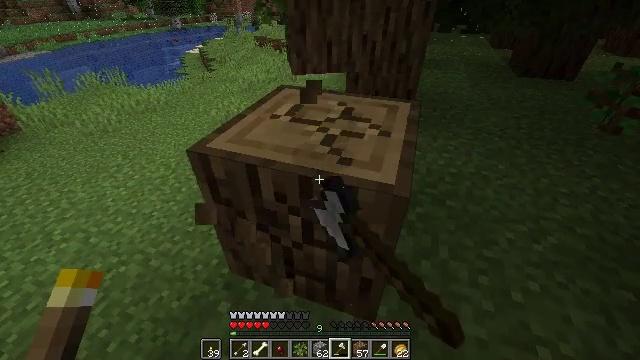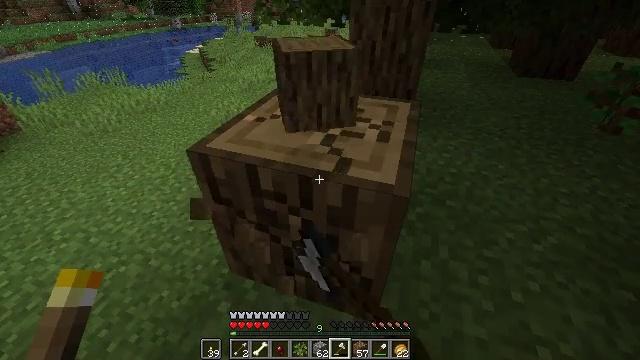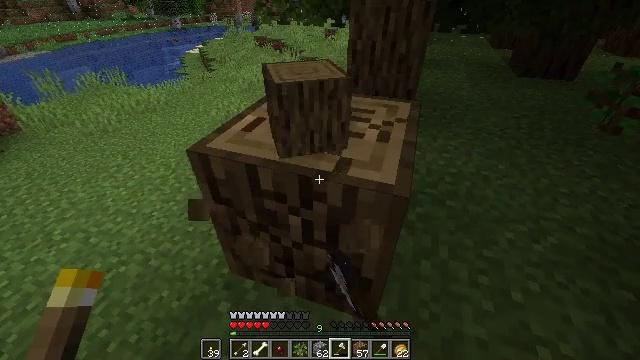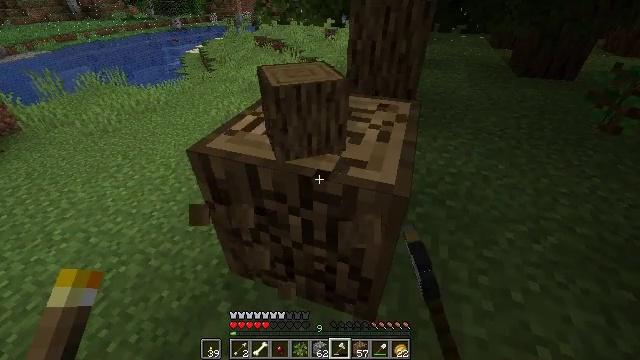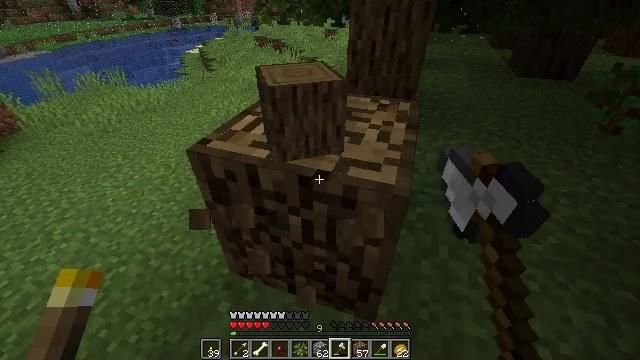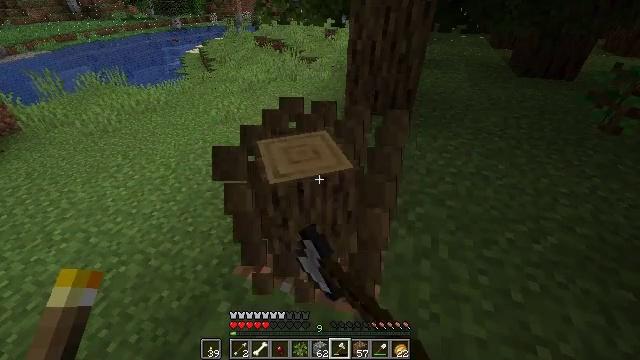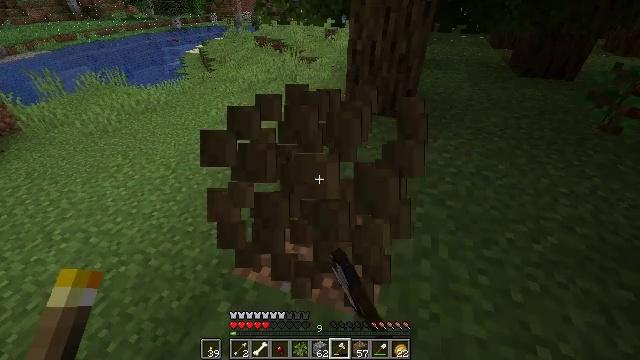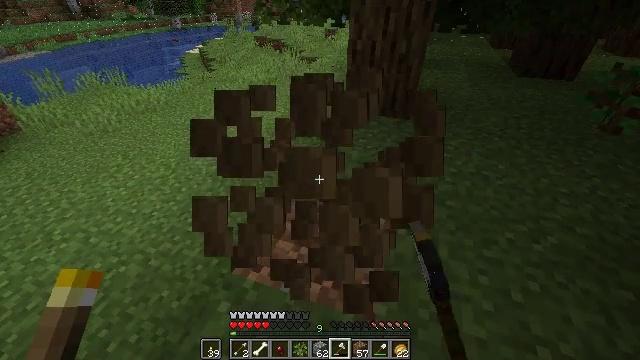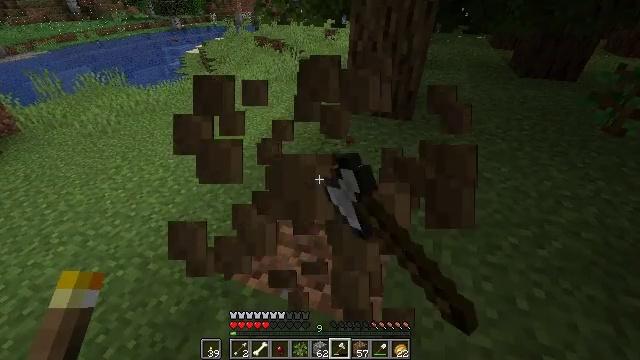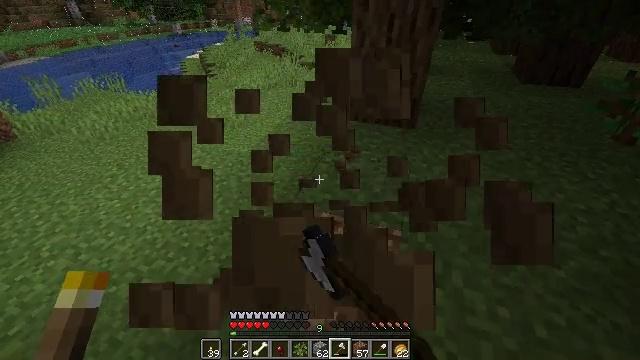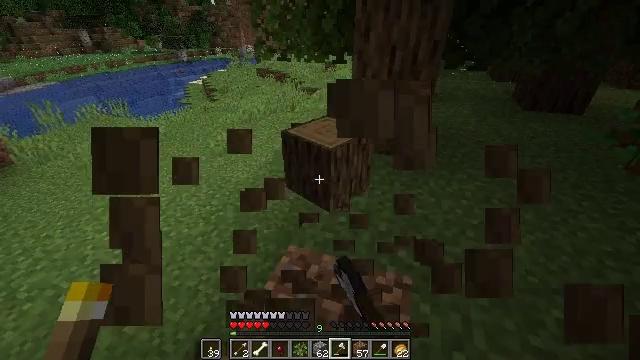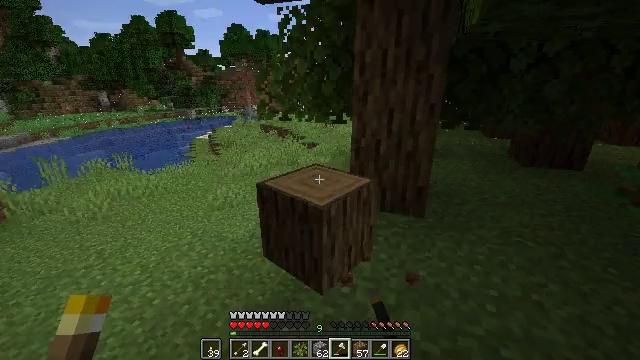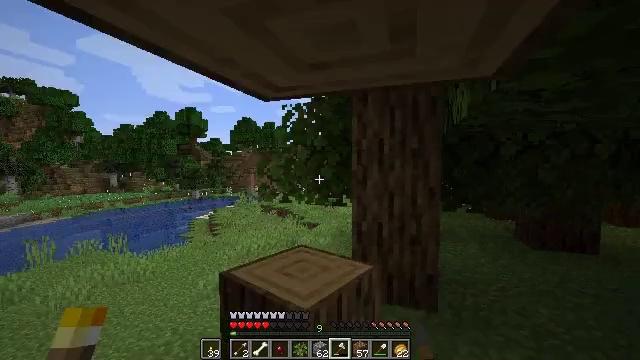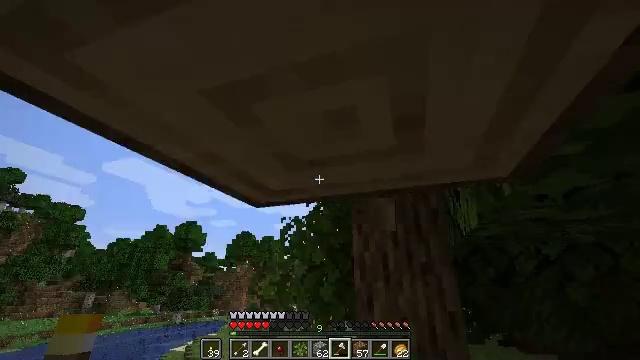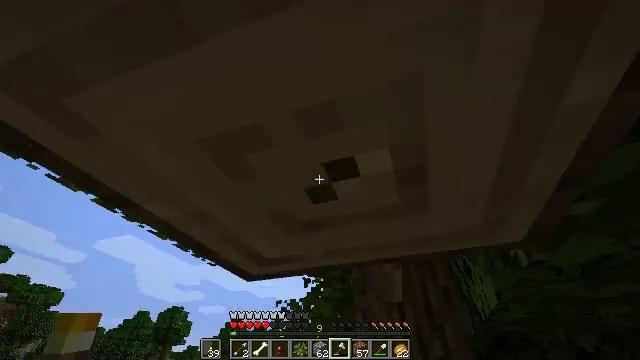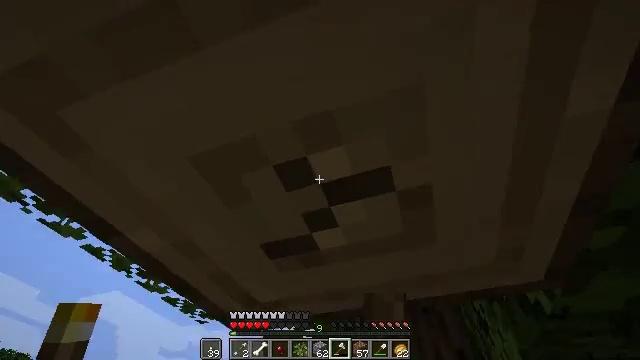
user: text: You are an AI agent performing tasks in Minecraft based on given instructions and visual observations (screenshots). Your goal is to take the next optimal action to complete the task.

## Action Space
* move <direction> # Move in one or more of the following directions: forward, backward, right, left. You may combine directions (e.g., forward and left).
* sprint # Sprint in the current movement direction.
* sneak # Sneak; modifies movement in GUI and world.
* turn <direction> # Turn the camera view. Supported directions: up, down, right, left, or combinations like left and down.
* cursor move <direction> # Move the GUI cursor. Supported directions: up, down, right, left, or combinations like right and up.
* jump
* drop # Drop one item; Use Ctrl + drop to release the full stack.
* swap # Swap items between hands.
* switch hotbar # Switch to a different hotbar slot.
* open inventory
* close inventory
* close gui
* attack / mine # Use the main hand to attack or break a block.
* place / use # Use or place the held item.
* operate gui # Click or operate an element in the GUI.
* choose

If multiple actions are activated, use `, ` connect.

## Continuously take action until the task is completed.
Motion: motion action
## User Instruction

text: Mine the oak log.
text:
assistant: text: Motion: attack / mine
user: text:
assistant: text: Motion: attack / mine
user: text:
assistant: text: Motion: attack / mine
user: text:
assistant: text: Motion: attack / mine
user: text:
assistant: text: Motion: attack / mine
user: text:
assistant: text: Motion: attack / mine
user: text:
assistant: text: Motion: attack / mine
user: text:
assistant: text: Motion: move forward, attack / mine
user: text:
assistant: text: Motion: move forward, attack / mine
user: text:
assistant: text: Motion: move forward, turn up, attack / mine
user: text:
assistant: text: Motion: move forward, turn up, attack / mine
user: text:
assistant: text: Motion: move forward, turn up, attack / mine
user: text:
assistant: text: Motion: turn up, attack / mine
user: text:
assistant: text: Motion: turn up, attack / mine
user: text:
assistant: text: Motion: turn up, attack / mine
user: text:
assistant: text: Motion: turn up, attack / mine
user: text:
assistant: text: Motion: turn up, attack / mine
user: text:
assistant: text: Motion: turn up, attack / mine
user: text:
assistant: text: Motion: turn up, attack / mine
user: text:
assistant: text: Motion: turn up, attack / mine
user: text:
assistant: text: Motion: turn up, attack / mine
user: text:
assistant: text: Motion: turn up, attack / mine
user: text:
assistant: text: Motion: turn up, attack / mine
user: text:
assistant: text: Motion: turn right and up, attack / mine
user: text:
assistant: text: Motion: turn right and up, attack / mine
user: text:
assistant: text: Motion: turn up, attack / mine
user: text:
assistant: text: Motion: turn right and up, attack / mine
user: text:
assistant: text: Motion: turn up, attack / mine
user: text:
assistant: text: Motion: turn up, attack / mine
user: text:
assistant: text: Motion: turn right and up, attack / mine